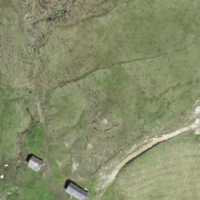
EUNIS habitat code: 26
Species observed at this site:
Aglais urticae